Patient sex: F
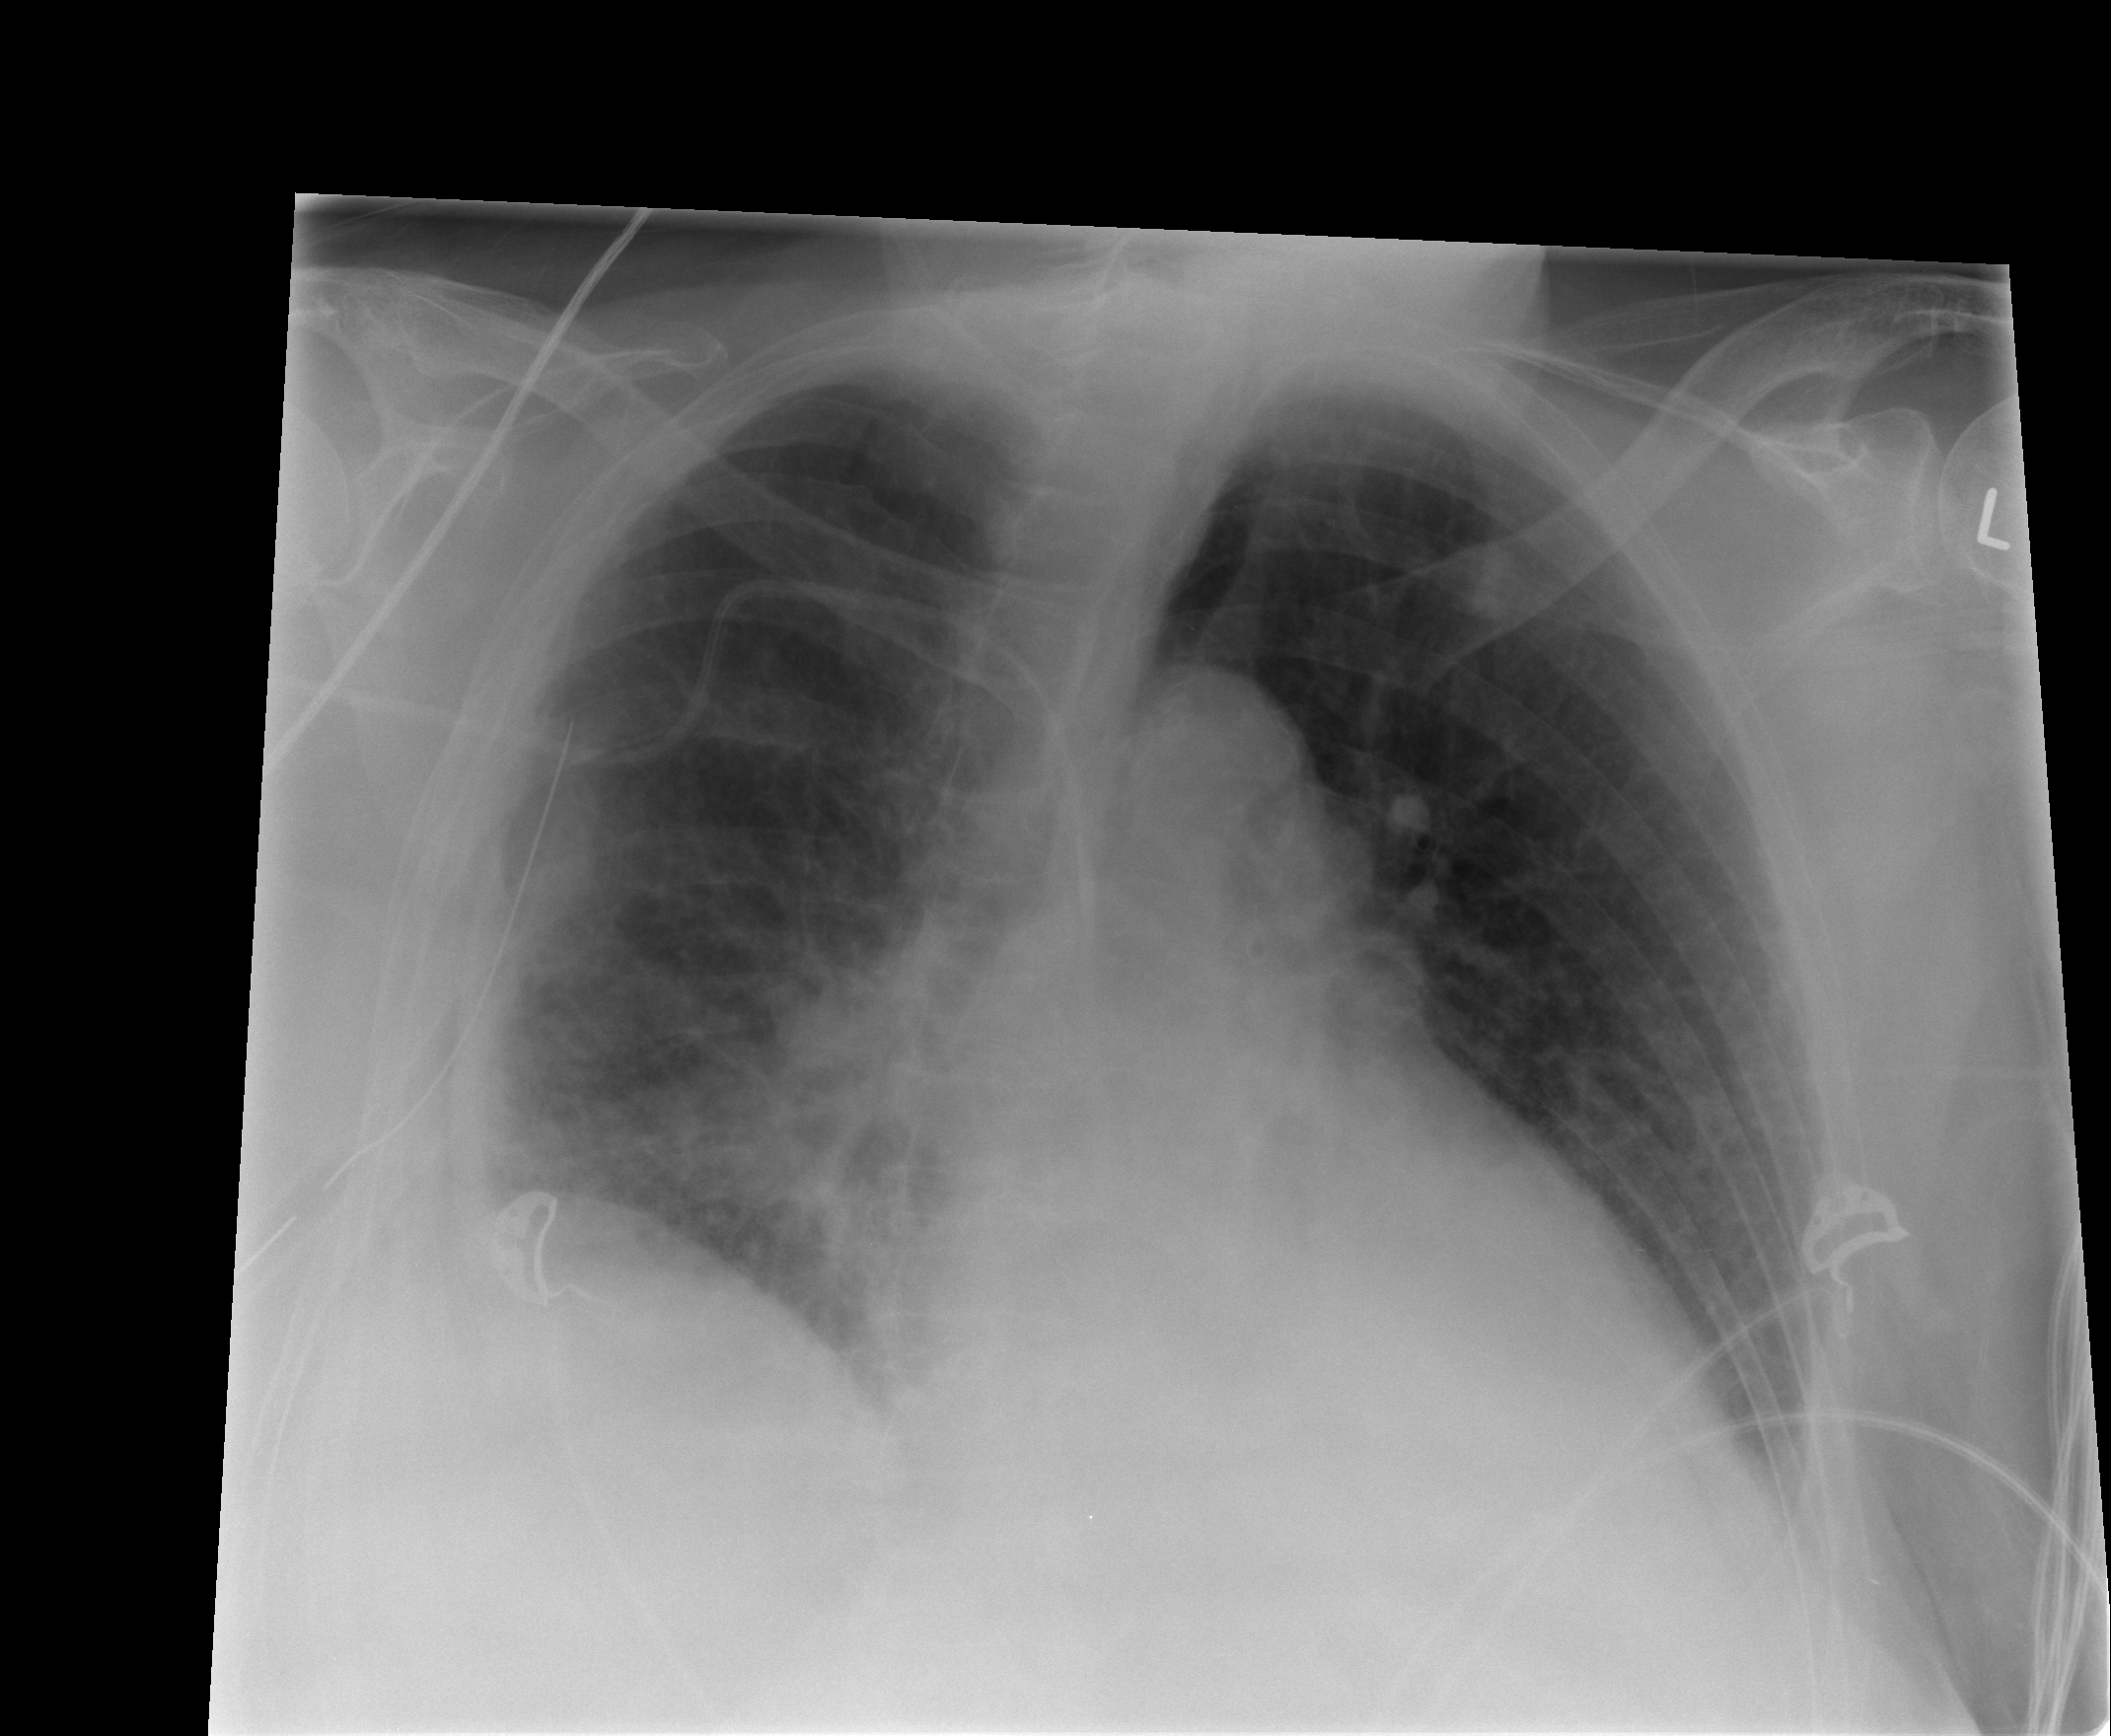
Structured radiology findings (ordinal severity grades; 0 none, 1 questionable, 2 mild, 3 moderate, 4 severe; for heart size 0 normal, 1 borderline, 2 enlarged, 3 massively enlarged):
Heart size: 2
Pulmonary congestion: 2
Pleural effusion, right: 2
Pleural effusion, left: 0
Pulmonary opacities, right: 2
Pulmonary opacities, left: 0
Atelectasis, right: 2
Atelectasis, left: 2